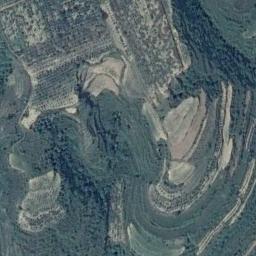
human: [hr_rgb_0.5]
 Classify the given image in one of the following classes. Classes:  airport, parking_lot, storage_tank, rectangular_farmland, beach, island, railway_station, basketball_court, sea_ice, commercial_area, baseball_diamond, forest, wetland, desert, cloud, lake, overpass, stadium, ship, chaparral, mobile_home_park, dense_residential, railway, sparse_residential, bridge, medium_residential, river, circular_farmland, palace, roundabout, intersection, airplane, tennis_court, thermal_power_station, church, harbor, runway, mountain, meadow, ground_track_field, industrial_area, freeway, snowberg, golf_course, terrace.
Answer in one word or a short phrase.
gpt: terrace